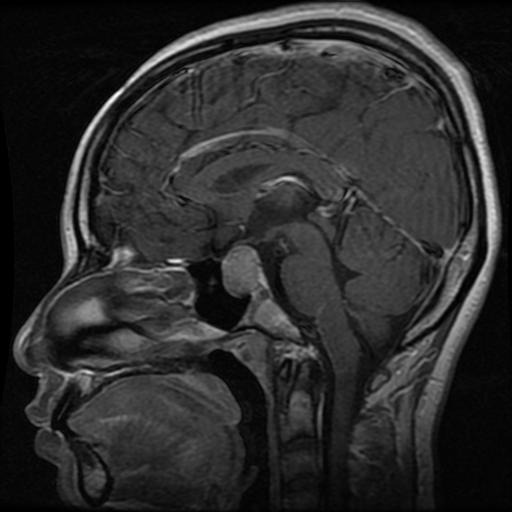
Label: pituitary